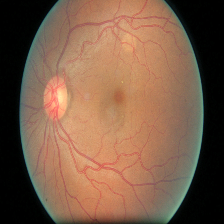
Diabetic retinopathy grade: Moderate